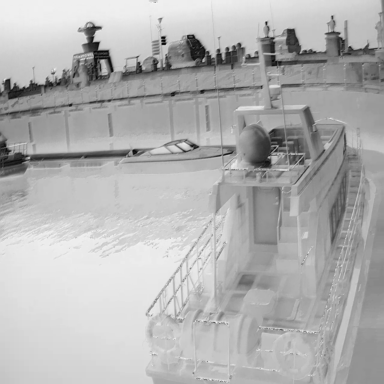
There are two canoes in the infrared image.